This time-frequency spectrogram was computed from a bearing vibration snapshot; brighter regions carry more energy. Classify the bearing condition as one of: normal, inner_race, outer_race, ball.
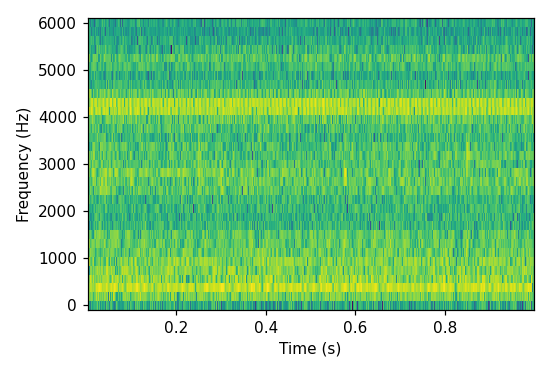
Answer: normal